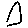
Label: triangle